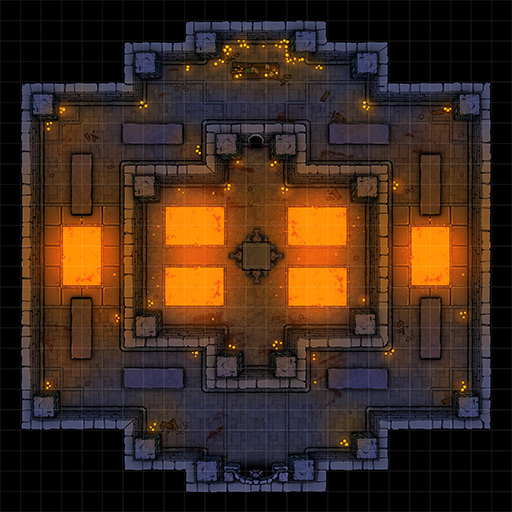
A D&D Grid Map dungeon lava pools torches black background (Fire Sacrific Ial Chamber Map)